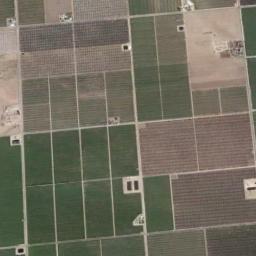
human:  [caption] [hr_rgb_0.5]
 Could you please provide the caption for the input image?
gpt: There are some green and naked rectangular farmland .

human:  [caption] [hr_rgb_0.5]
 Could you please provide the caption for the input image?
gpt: Many neatly arranged green and brown mixed sized rectangular farm fields .

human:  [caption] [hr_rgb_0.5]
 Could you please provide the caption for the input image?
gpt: There are rectangular farmlands of varying sizes .

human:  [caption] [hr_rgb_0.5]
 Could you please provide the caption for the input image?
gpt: Some rectangular farmlands of different colors and sizes are ranged in neat rows .

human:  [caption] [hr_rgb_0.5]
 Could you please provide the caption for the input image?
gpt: There are some green and brown rectangular farmlands .